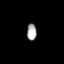
Tissue: skin
Cell type: Epithelial cells
Senescence score: 0.2812
Nuclear area (px): 152
Mean DAPI intensity: 175.039